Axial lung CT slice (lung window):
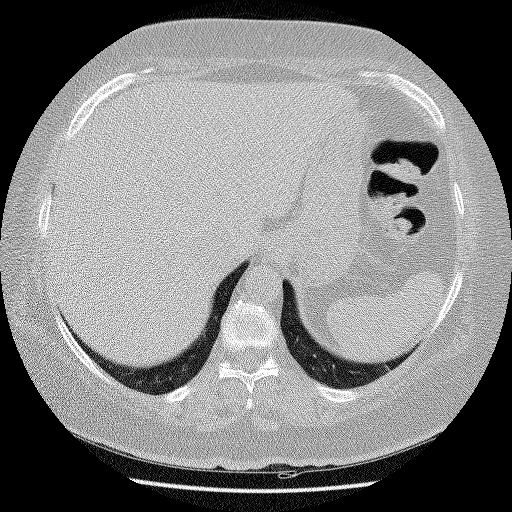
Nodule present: no